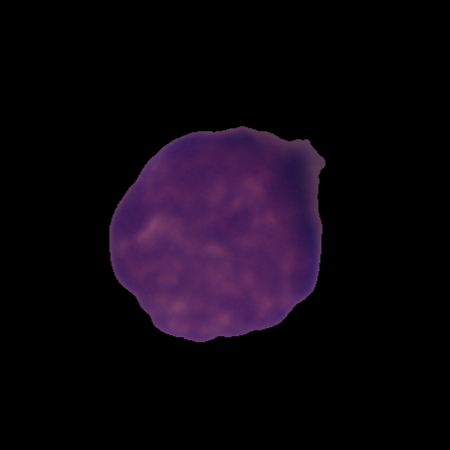
Label: cancer